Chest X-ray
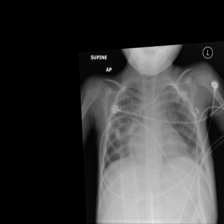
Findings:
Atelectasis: negative
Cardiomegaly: negative
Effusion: negative
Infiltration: negative
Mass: negative
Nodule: negative
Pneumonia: negative
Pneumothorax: negative
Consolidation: negative
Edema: negative
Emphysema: negative
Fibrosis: negative
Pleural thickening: negative
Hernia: negative